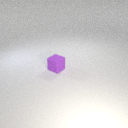
small purple rubber cube